Question: I'm starting right now with coding on JS. There are a few things that I don't understand pretty well, and I'm a little bit confused because I have tried almost all, and I don't get to solve the error. Would someone provide me some help or guidance with this.
my code
'''
function ImparPar(NumIp) {
if(NumIp % 2 === 0) {
return 'Par';
} else {
return 'Impar';
}
}
'''

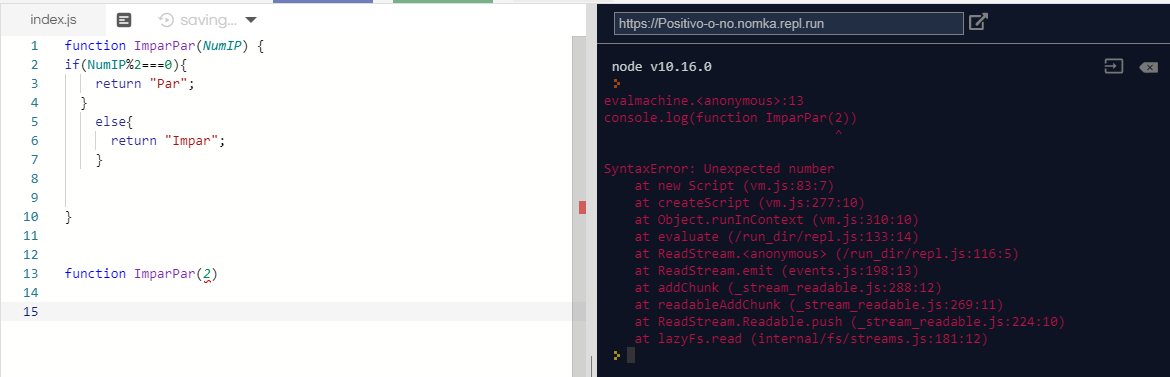
Answer: Your function definition (on Line 1) has the following:
- 'function'- - 'formal'
All these make this a function definition.
When you are calling the function later on in the code (line 13) you just need to call it by name. e.g.:
'''
ImparPar(2);
'''
When you are calling a function, you pass it - what is called - an 'actual' parameter (in your case '2').
When you prefix it with the 'function' keyword, it is interpreted as a function definition and therefore does not expect an 'actual' parameter, and instead expects a formal parameter.
If you remove the 'function' keyword from line 13 it should work as expected for you, and just execute the function.